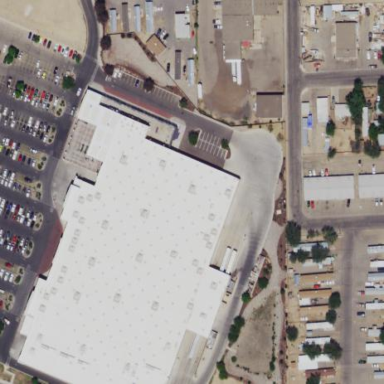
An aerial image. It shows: Supermarket building.